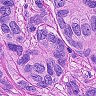
Metastatic tissue present: yes